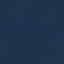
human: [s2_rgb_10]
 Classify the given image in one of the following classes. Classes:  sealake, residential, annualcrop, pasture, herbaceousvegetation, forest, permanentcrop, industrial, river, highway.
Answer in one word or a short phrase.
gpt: SeaLake